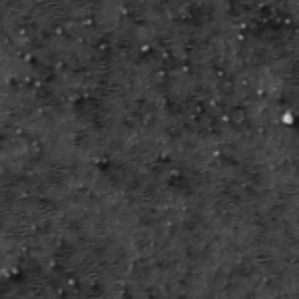
Label: frost